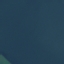
Label: SeaLake